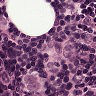
Metastatic tissue present: yes